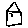
Label: house